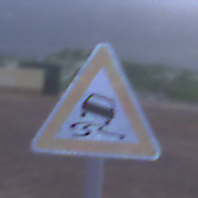
Verkehrszeichen: SchleuderOderRutschgefahr
Umgebung: Outdoor, Urban
Tageszeit: SunriseSunset
Wetter: Overcast
Licht: Natural
Jahreszeit: NotSpecified
Kontrast: LowContrast